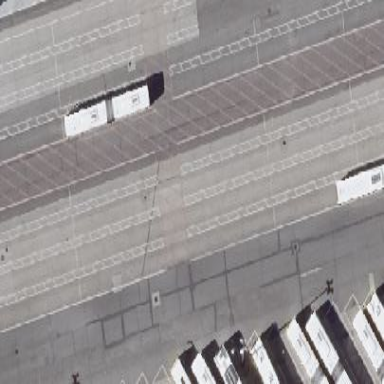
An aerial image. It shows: Parking area with asphalt surface.